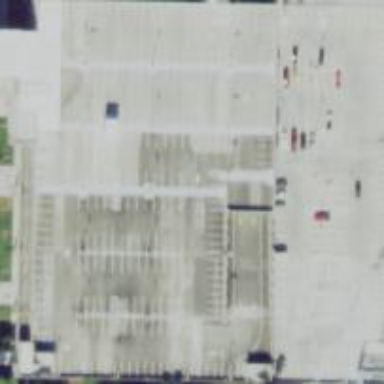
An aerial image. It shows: Multi-storey parking building.